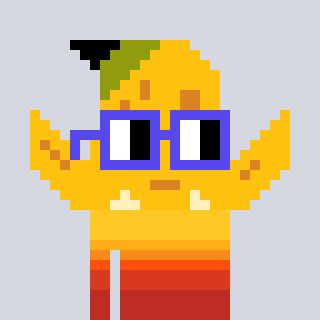
a pixel art character with square blue glasses, a banana-shaped head and a grayscale-colored body on a cool background